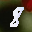
Label: 8